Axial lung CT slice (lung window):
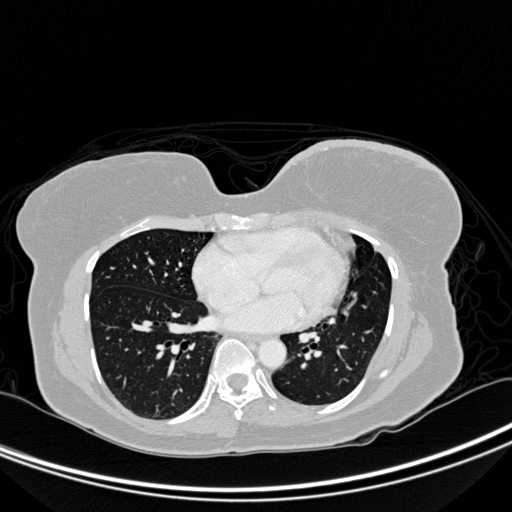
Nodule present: no